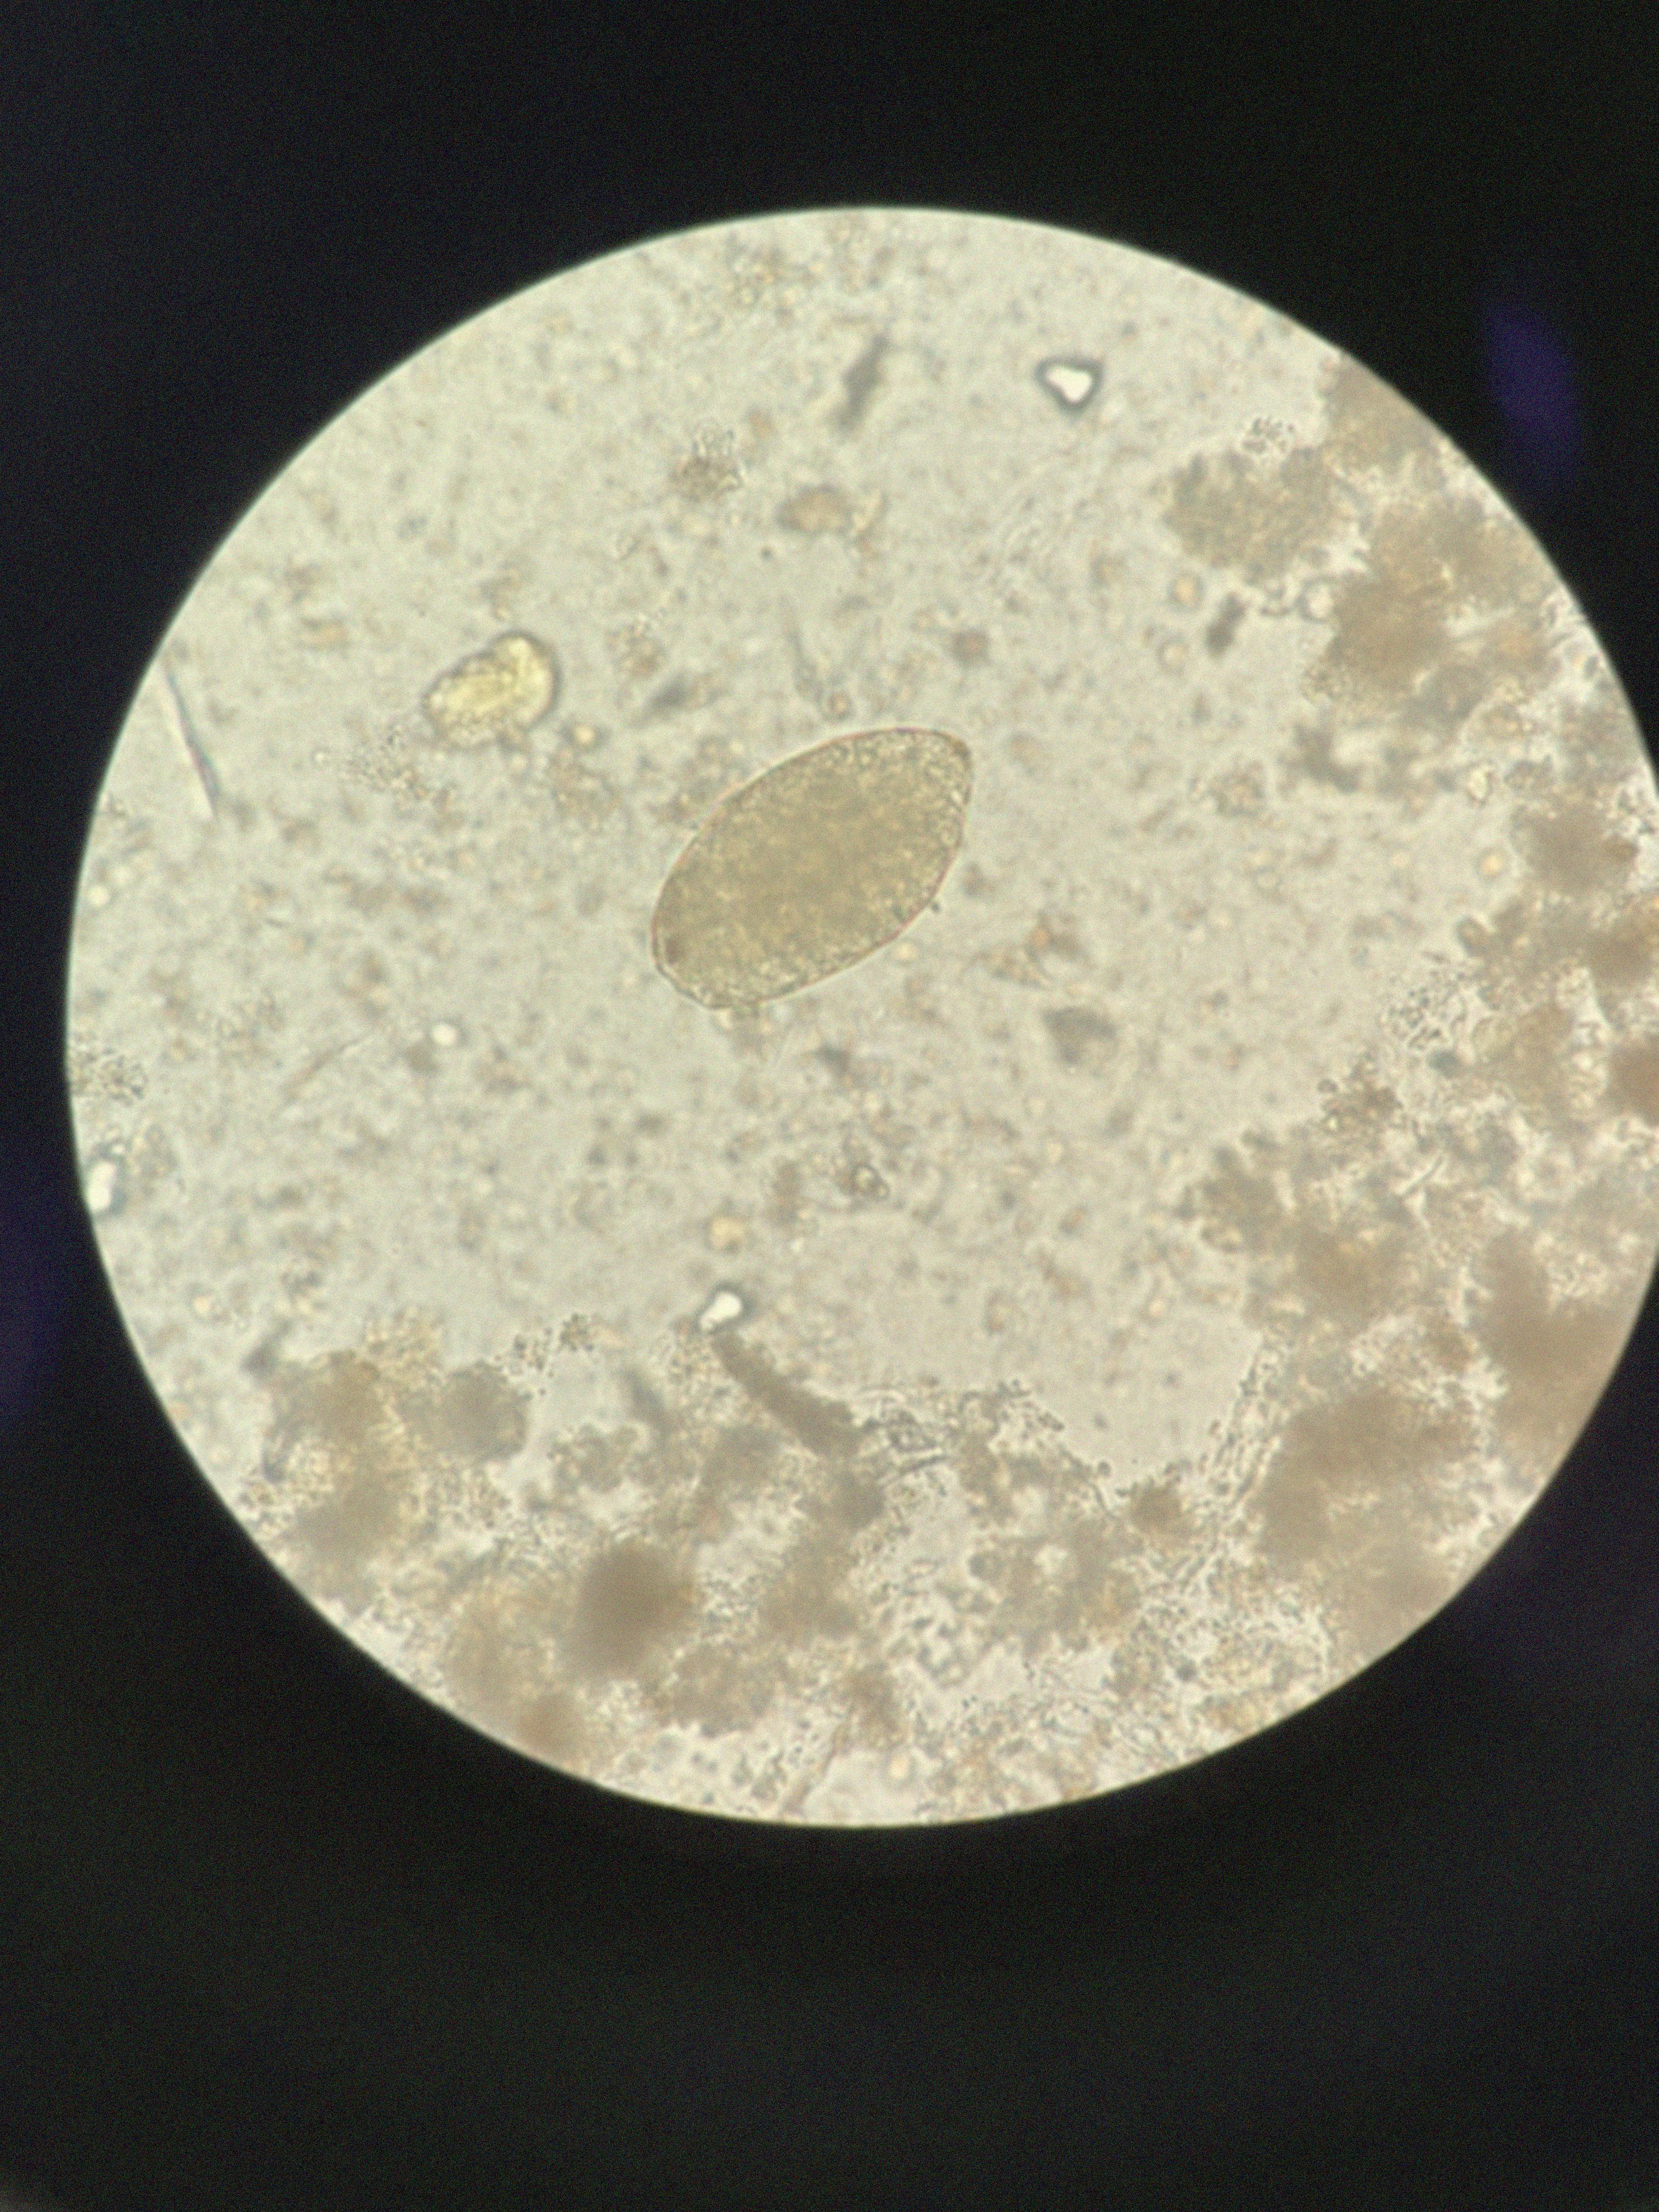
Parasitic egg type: Fasciolopsis buski